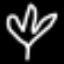
Label: leaf